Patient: sex M, age 37
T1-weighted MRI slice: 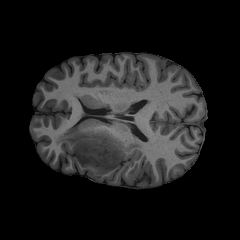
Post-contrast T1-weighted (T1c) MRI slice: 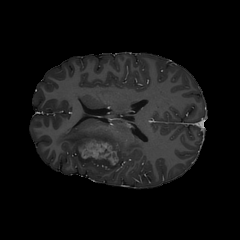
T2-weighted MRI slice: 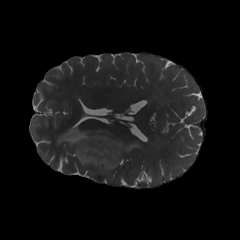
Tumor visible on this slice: yes
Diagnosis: Astrocytoma, IDH-mutant
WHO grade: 4